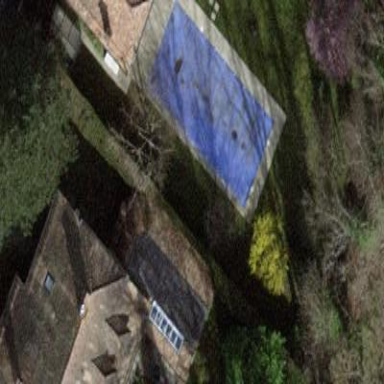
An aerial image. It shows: Swimming pool located in leisure land.